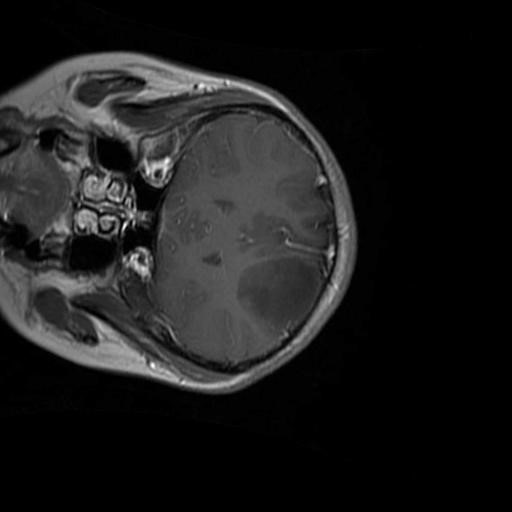
Label: brain_glioma